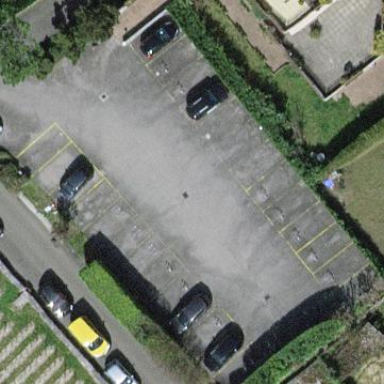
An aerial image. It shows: Parking area with surface.